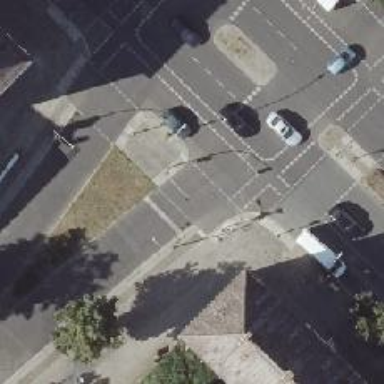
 featuring cycle track on the right side."